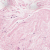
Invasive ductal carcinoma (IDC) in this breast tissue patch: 0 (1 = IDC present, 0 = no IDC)